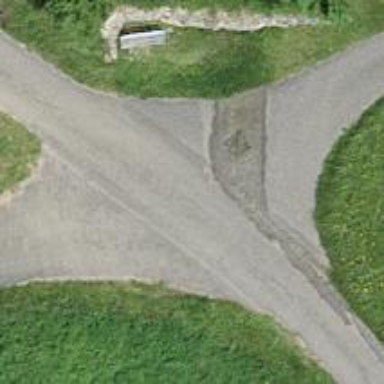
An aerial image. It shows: Unclassified road with asphalt surface.